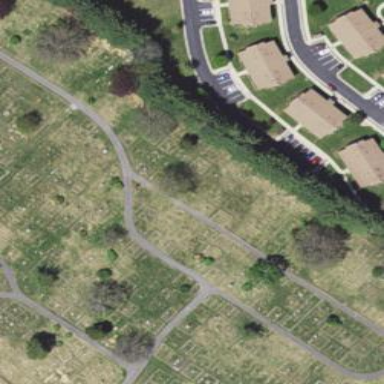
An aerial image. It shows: Cemetery.